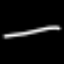
Label: line